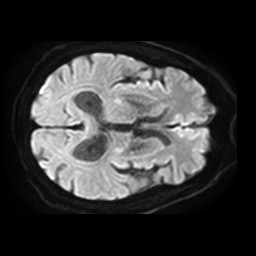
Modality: TRACE
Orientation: axial
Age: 71
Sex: male
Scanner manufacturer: philips
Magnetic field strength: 3 T
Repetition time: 4.642 s
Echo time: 0.07429 s